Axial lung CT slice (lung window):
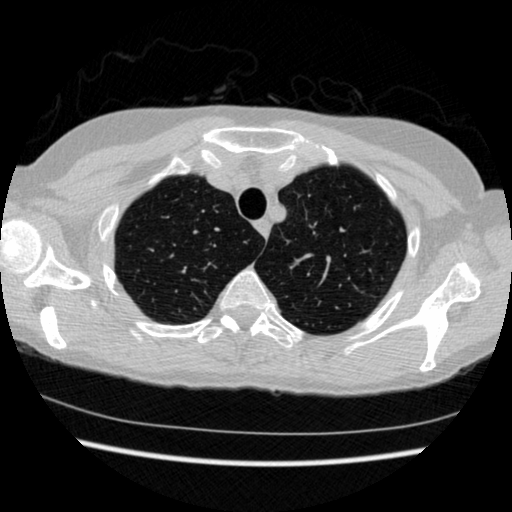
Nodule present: no